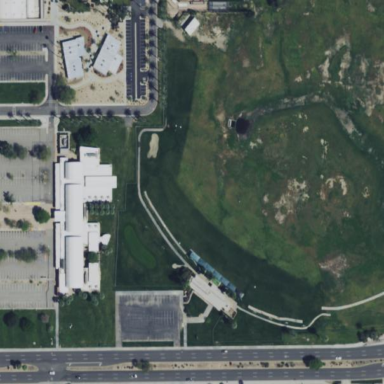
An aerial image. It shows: Driving range for golf on grass.